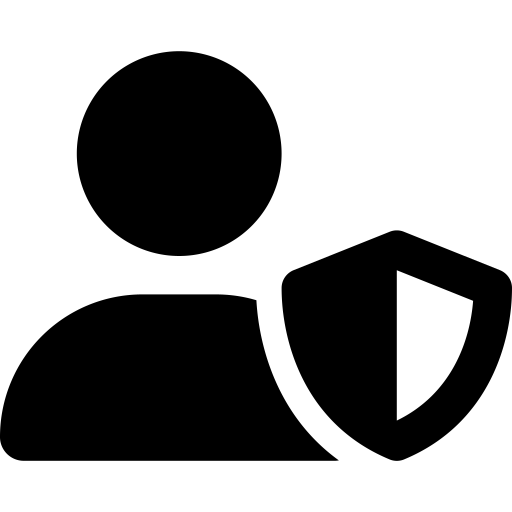
Tags: icon, FontAwesome, fa-icon, solid, user, shield